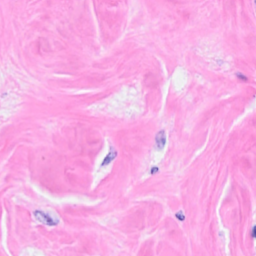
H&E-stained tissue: Breast